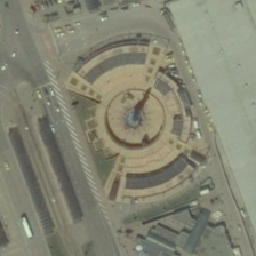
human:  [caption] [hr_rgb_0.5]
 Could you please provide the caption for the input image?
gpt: The nearby square, road and car explosions were light.

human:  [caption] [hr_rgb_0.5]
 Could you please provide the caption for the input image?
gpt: a street and many poorly distributed cars are close to a square.

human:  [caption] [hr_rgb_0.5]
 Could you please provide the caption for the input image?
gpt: Road and many sparse cars are near the square.

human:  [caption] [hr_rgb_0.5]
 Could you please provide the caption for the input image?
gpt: There is a road and a lot of cars scattered sparsely near the square.

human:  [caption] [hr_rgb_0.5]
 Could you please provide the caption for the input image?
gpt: One road and many poorly distributed cars are close to a square.